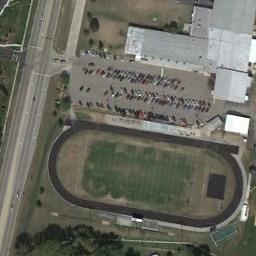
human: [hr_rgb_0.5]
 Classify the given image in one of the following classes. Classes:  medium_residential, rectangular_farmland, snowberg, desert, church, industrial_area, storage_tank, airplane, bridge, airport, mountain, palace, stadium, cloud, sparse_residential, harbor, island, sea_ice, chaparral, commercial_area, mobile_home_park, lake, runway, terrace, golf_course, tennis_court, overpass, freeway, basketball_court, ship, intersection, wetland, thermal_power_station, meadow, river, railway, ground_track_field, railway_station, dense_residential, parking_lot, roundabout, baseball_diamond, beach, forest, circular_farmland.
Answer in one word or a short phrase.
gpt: ground_track_field